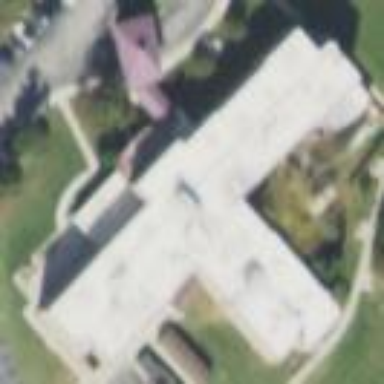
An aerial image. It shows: Nursing home building.